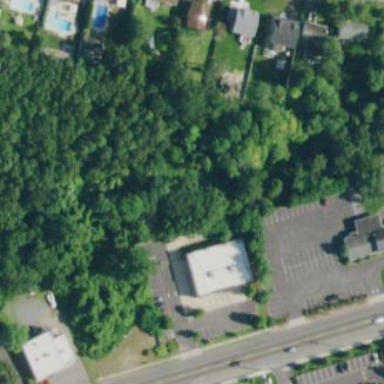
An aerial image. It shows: Leisure park in the midst of woodland.